The plot shows how the frequency content of a rotor-rig vibration signal evolves over time (STFT spectrogram). Based on the visible evidence, which rotor condition applies: normal, misalignment, unbalance, looseness?
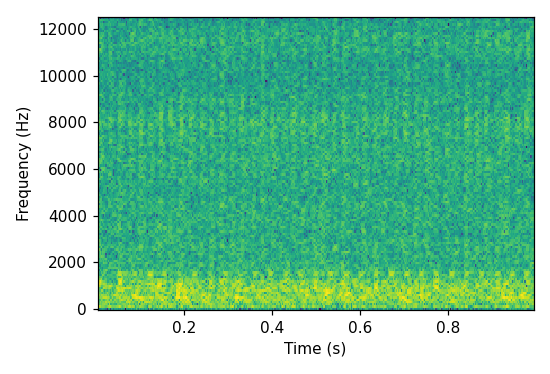
Answer: unbalance